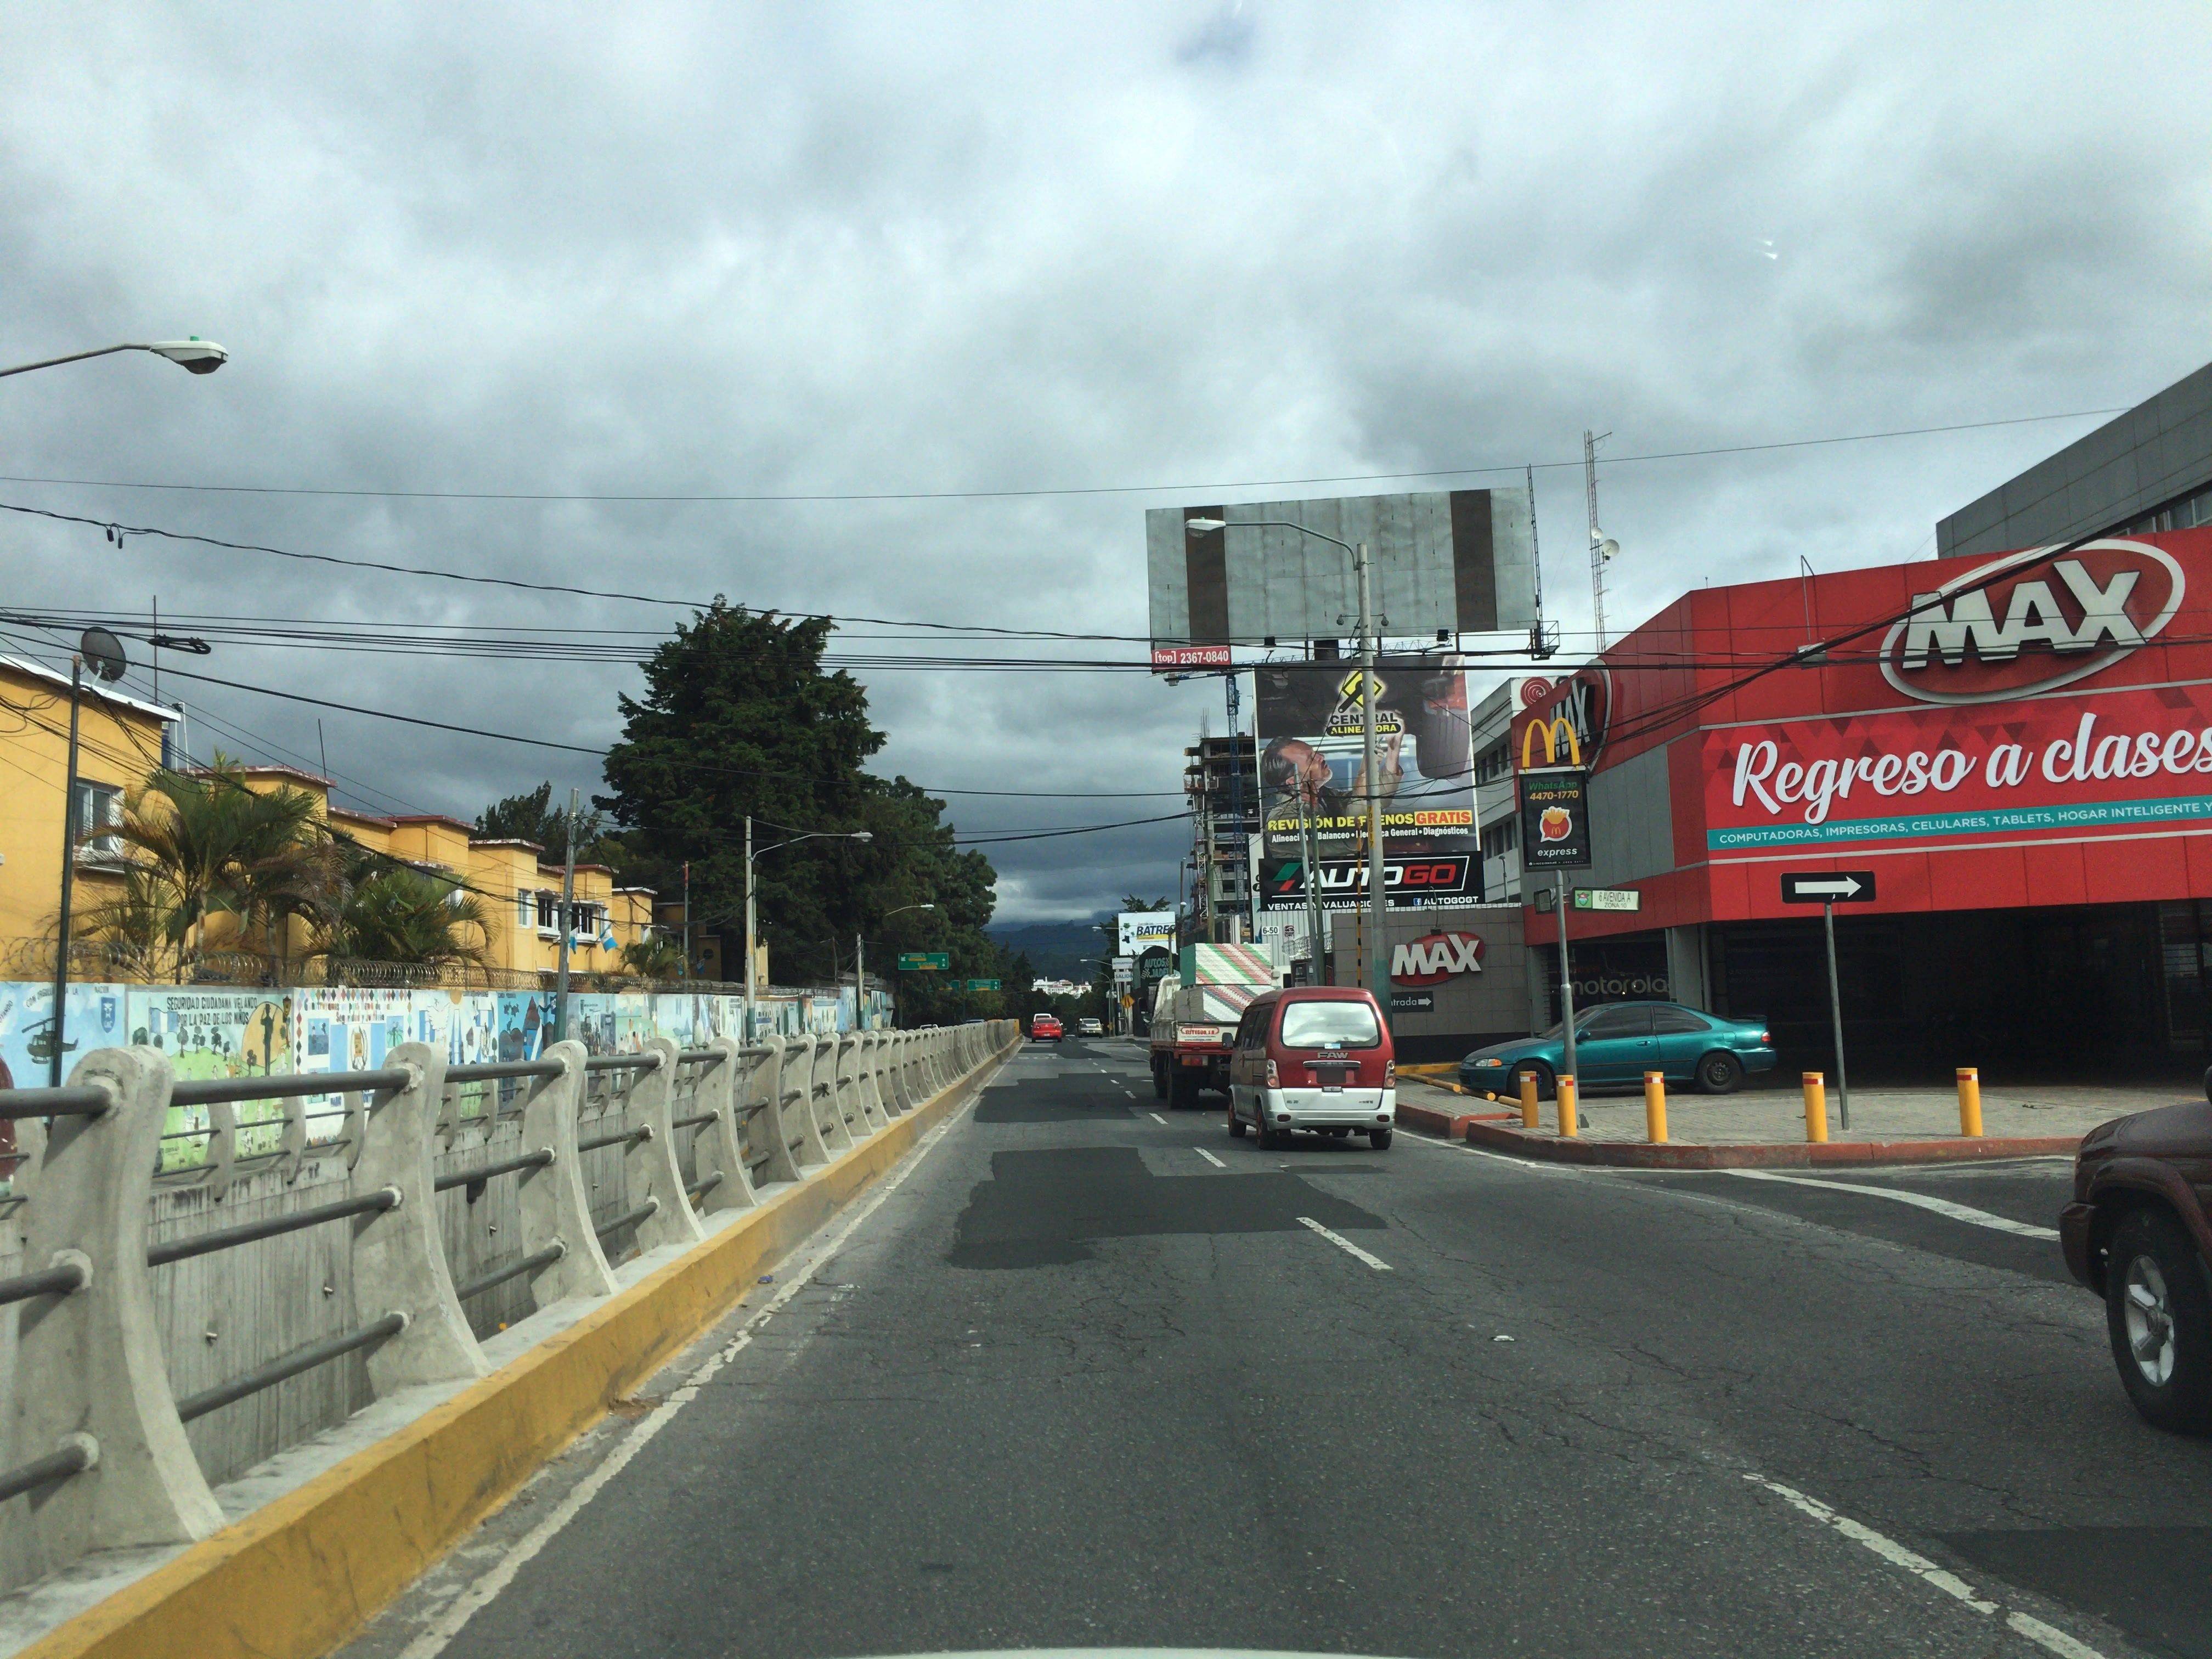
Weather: cloudy
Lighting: day
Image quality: good
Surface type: driving surface
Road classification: secondary, secondary_link
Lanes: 1
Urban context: urban centre
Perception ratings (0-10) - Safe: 3.29, Lively: 3.46, Beautiful: 5.96, Boring: 0.72, Depressing: 5.69, Wealthy: 0.79